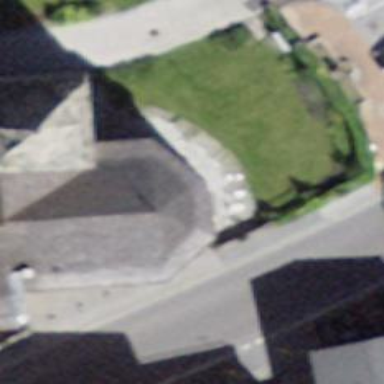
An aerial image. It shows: Wayside cross with historic significance.